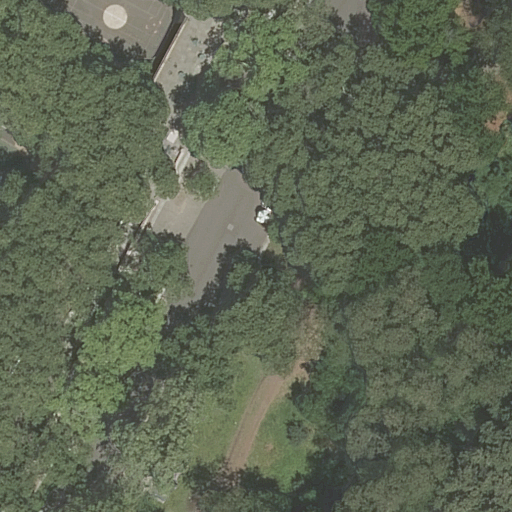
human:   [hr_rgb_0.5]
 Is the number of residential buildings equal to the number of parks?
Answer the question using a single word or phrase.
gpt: no

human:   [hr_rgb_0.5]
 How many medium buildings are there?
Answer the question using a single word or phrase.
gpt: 0

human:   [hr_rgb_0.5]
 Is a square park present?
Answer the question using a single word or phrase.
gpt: no

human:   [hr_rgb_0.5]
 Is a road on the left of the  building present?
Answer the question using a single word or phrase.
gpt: no

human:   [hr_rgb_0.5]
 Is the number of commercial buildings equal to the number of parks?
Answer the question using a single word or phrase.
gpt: no

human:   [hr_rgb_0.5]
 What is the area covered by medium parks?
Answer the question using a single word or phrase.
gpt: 0m2

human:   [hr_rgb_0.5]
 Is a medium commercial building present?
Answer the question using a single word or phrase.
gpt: no

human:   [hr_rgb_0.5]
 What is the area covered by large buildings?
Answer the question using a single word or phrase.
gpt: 0m2

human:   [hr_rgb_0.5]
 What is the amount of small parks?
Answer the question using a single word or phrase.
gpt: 0

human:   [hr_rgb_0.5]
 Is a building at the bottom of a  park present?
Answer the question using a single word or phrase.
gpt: yes

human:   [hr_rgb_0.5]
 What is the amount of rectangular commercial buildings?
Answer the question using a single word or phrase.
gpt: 0

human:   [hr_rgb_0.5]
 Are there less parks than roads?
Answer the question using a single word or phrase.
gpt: no

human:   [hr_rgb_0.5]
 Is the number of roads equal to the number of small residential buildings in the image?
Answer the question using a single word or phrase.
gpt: no

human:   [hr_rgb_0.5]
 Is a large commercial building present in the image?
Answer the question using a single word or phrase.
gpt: no

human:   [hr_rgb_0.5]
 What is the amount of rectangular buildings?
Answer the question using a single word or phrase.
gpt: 1

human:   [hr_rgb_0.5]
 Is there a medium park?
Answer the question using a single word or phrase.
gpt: no

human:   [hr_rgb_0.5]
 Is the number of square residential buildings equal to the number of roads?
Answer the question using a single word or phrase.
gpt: no

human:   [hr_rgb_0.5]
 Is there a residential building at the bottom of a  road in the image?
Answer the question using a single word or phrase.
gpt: no

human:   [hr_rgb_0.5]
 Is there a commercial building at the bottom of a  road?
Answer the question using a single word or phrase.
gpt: no

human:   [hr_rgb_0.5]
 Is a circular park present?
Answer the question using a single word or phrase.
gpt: no

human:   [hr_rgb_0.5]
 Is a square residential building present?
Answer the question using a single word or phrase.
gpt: no

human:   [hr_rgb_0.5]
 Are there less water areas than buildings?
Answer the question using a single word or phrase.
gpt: yes

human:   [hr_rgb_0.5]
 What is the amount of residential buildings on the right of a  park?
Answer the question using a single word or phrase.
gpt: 1

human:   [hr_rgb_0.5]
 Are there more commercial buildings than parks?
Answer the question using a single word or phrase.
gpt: no

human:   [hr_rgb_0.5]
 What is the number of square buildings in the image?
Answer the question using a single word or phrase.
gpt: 0

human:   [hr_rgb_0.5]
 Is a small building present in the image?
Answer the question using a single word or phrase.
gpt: yes

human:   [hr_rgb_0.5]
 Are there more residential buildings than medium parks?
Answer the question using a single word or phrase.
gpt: yes

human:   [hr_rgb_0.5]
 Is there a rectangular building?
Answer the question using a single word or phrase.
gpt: yes

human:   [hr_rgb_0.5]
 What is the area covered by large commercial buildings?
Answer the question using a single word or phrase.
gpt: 0m2

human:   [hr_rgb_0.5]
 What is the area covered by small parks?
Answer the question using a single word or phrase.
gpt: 0m2

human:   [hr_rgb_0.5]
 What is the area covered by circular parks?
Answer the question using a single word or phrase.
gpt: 0m2

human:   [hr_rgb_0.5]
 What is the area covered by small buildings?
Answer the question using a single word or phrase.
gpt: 39m2

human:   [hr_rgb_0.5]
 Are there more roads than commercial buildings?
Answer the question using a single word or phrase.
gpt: yes

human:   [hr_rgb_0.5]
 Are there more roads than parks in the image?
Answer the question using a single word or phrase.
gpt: no

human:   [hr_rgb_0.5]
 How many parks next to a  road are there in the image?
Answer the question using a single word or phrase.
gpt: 2

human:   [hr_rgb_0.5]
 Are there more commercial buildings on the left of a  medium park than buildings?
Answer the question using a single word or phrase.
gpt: no